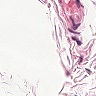
Metastatic tissue present: no